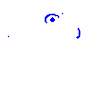
Particle: kaon